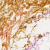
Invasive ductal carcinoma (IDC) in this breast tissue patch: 0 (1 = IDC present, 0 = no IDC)